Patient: sex F, age 54
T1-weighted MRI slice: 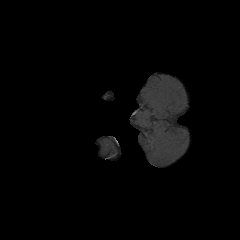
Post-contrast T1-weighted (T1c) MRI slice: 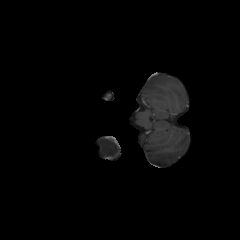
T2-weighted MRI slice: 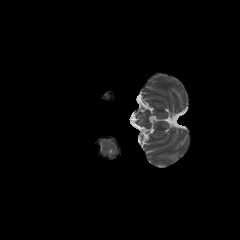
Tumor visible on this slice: no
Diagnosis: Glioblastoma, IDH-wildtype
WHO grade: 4